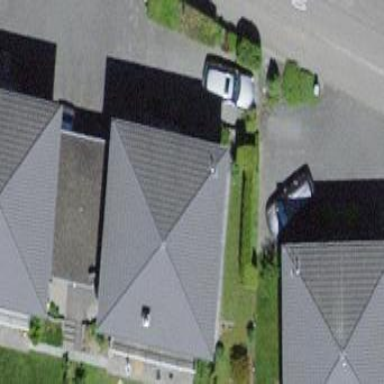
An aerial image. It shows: Building with pyramidal roof shape.